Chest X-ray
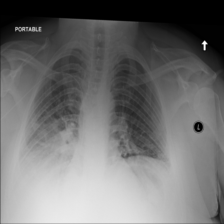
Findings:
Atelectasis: negative
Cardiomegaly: negative
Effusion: negative
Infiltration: positive
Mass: negative
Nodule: negative
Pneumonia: negative
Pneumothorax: negative
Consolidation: negative
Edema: negative
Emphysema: negative
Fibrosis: negative
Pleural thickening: negative
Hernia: negative